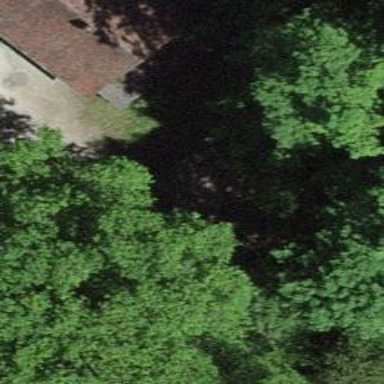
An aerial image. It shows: Shed.